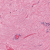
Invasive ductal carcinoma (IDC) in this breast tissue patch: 0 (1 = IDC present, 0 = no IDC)